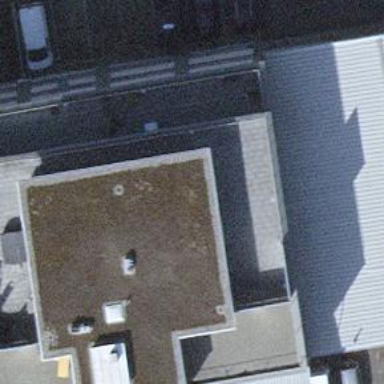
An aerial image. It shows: Industrial building.